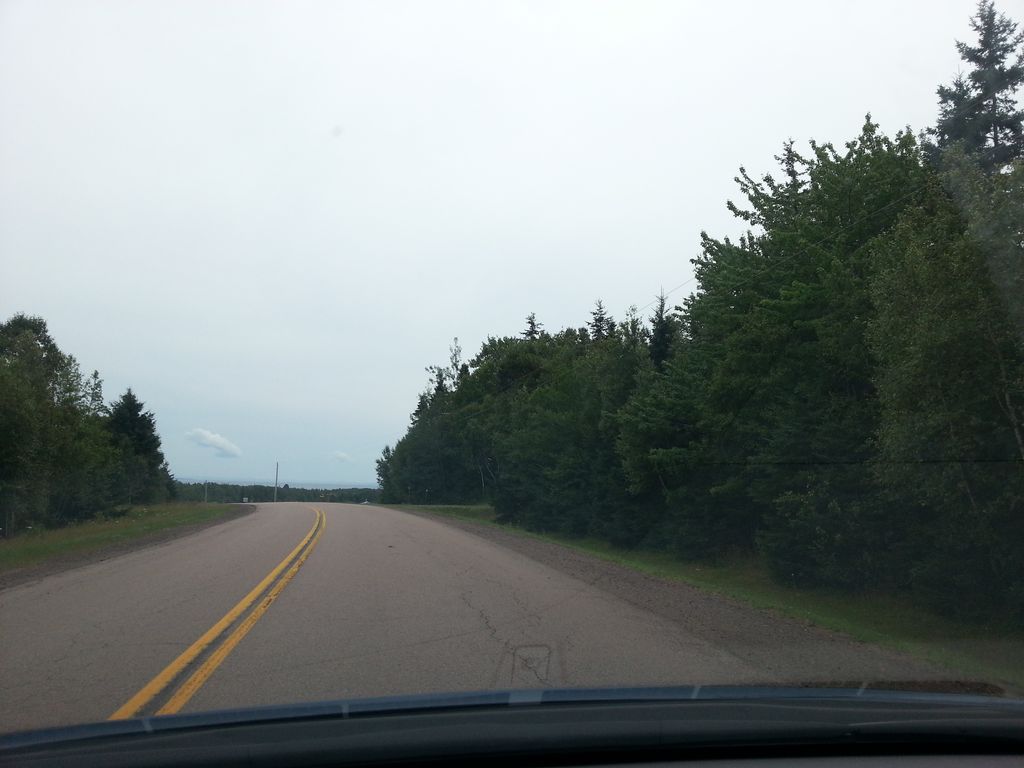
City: charlottetown